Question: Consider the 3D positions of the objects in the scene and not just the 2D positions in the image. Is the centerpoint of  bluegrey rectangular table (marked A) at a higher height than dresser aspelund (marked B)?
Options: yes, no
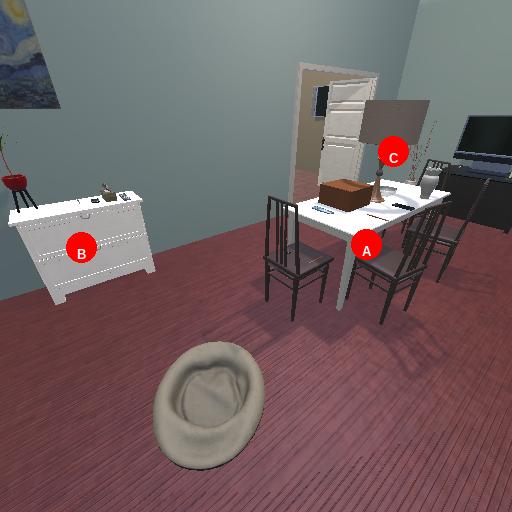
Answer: yes